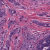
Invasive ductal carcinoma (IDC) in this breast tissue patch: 1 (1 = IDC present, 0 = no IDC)